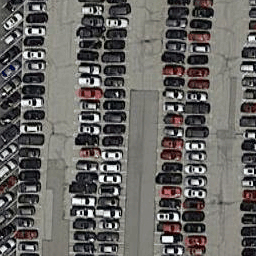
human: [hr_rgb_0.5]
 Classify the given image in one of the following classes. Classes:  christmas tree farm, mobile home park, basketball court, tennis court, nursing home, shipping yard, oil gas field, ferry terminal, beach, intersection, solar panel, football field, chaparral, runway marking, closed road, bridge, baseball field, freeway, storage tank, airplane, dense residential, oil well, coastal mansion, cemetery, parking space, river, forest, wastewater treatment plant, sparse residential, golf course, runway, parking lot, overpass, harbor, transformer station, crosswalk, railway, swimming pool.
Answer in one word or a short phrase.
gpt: parking lot